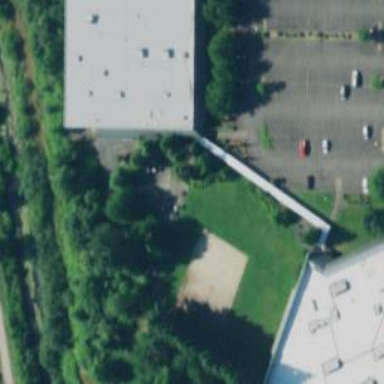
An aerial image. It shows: View of roof of building.